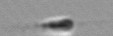
Label: flagellate_morphotype3